Field crop: maize
Growth stage: 1
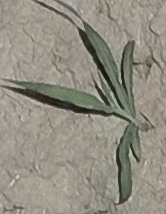
Species: sorghum